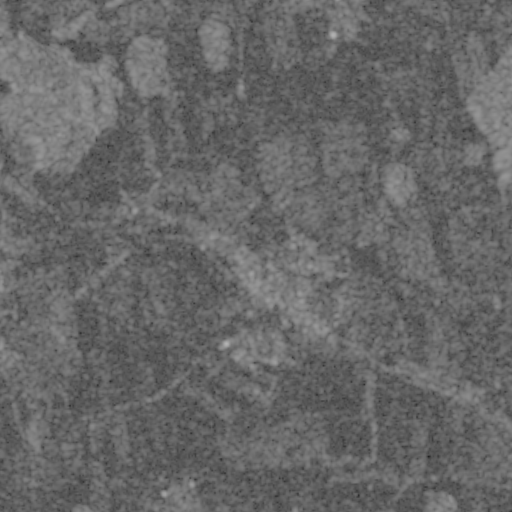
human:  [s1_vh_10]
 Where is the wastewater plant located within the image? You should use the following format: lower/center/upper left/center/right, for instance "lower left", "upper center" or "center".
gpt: The wastewater plant is located in the lower right of the image.
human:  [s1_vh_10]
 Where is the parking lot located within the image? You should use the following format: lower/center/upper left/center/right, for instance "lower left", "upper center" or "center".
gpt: There is no parking lot in the image.

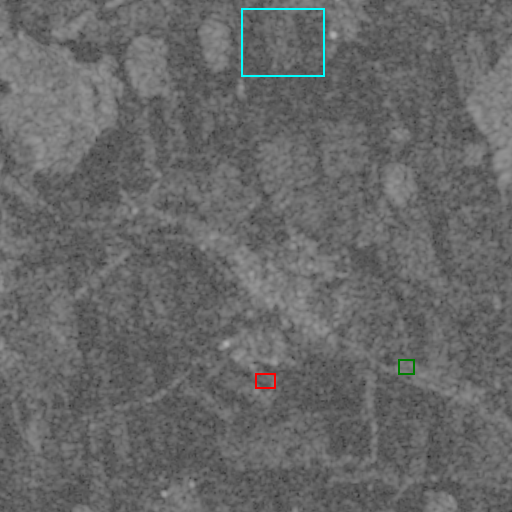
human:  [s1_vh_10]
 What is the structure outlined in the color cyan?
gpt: The structure outlined in cyan is a crop field.
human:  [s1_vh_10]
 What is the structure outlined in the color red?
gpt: The structure outlined in red is a park.
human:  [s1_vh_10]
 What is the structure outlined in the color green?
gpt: The structure outlined in green is a wastewater plant.
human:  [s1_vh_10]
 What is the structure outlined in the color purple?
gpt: There is no purple outline.